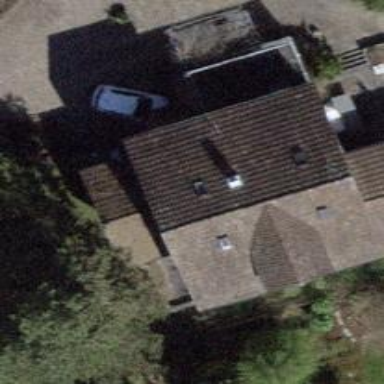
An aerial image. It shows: Building with tile roof.